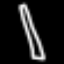
Label: pencil